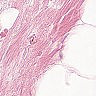
Metastatic tissue present: no